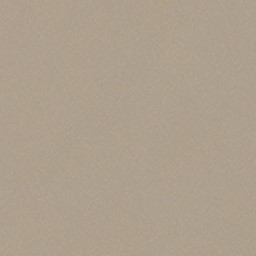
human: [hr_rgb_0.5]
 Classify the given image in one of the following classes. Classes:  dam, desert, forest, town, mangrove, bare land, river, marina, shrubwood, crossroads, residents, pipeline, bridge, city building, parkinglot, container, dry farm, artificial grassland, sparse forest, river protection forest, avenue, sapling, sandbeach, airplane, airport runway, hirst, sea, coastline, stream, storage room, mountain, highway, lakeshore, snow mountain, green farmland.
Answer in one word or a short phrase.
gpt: desert